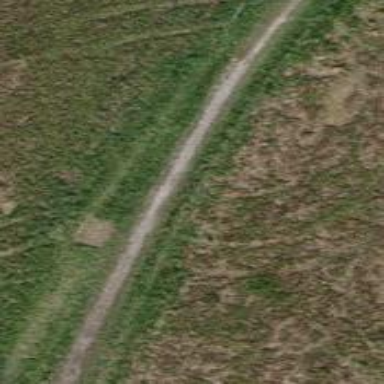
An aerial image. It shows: Footway with surface of fine gravel.